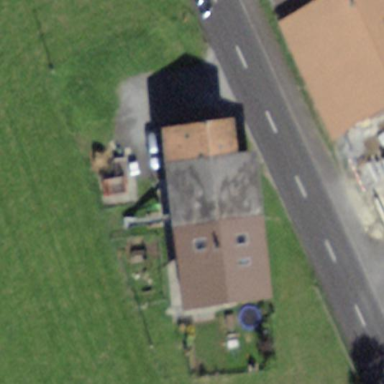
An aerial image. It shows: Farm building.